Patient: sex F, age 63
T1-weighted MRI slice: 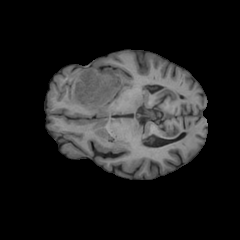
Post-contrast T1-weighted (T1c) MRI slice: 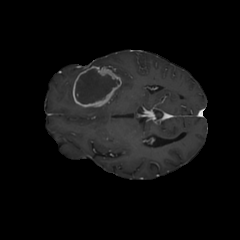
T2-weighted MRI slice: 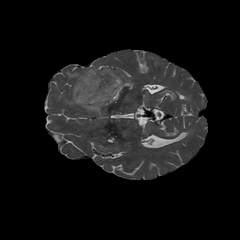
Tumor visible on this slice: yes
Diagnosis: Glioblastoma, IDH-wildtype
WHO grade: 4